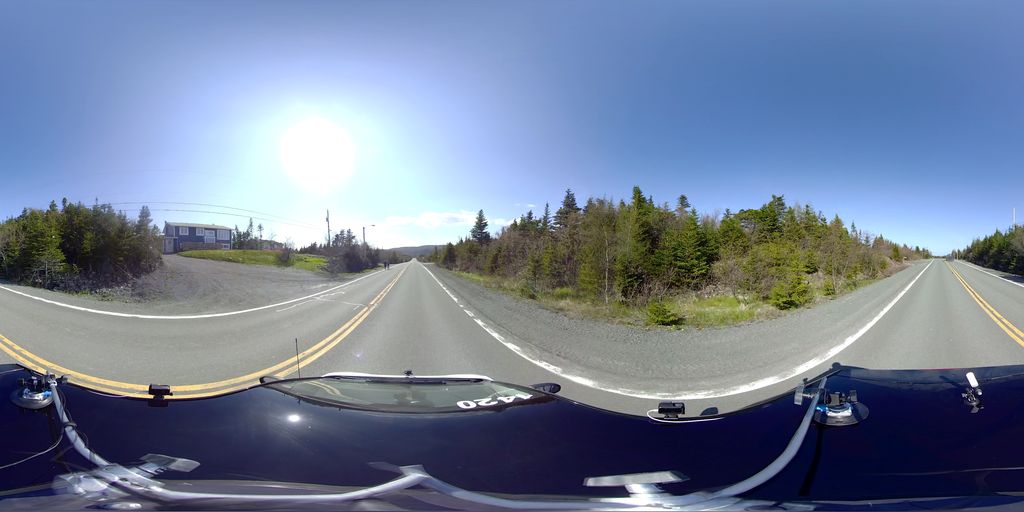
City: st_johns